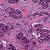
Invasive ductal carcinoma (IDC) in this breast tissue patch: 1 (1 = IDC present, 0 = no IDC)